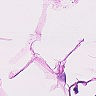
Metastatic tissue present: no